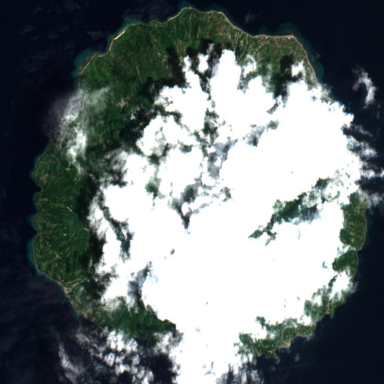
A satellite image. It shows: Island with natural coastline.